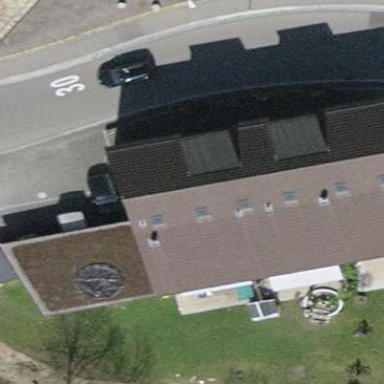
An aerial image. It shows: Building with tile roof.